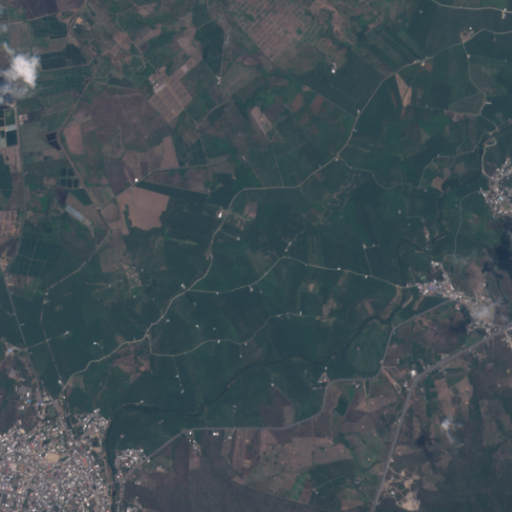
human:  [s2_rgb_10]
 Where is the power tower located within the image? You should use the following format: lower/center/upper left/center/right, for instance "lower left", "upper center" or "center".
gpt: The power tower is located in the upper of the image.
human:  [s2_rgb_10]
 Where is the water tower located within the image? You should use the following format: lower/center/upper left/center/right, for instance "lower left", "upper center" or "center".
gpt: The water tower is located in the lower left of the image.
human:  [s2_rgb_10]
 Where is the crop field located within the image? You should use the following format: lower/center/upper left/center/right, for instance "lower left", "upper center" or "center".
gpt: There is no crop field in the image.